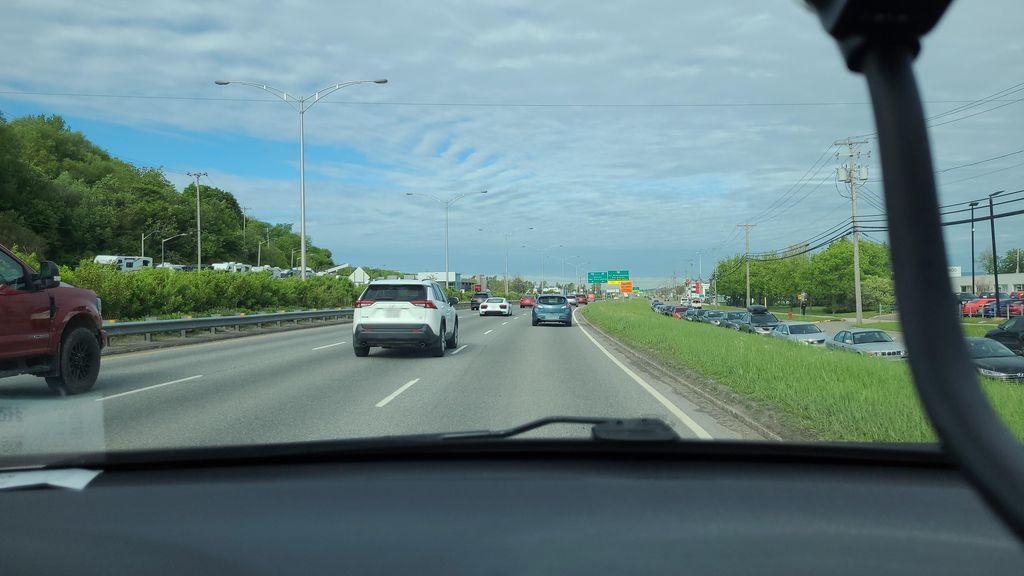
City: quebec_city